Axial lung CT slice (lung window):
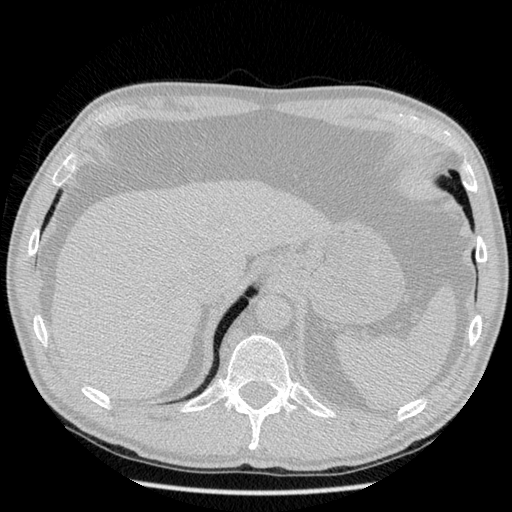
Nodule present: no